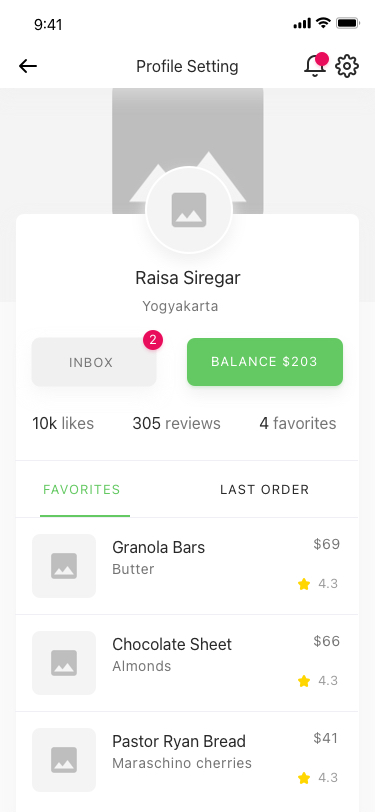
Text in this UI design:
Balance $203
Inbox
2
favorites
last order
Granola Bars
Butter
4.3
$69
Chocolate Sheet
Almonds
4.3
$66
Pastor Ryan Bread
Maraschino cherries
4.3
$41
Profile Setting
10k likes
305 reviews
4 favorites
Raisa Siregar
Yogyakarta